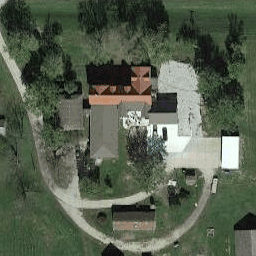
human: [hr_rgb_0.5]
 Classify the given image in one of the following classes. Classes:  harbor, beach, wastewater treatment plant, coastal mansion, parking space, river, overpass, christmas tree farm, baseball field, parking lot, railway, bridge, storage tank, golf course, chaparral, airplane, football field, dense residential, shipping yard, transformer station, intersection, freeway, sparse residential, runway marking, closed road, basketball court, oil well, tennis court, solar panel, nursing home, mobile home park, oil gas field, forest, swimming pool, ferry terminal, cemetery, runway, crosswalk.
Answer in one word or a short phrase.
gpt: nursing home